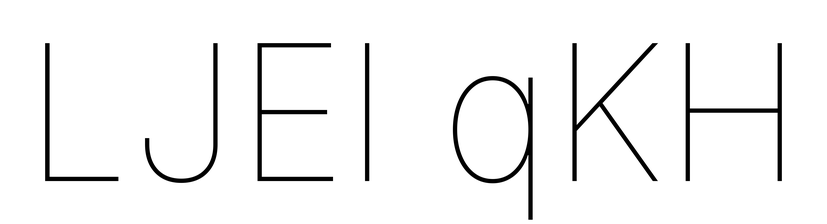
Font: Inter_Thin